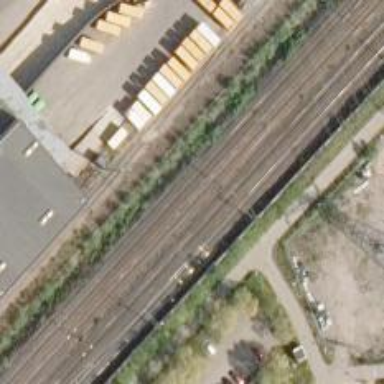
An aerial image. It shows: Railway signal supported by catenary mast.